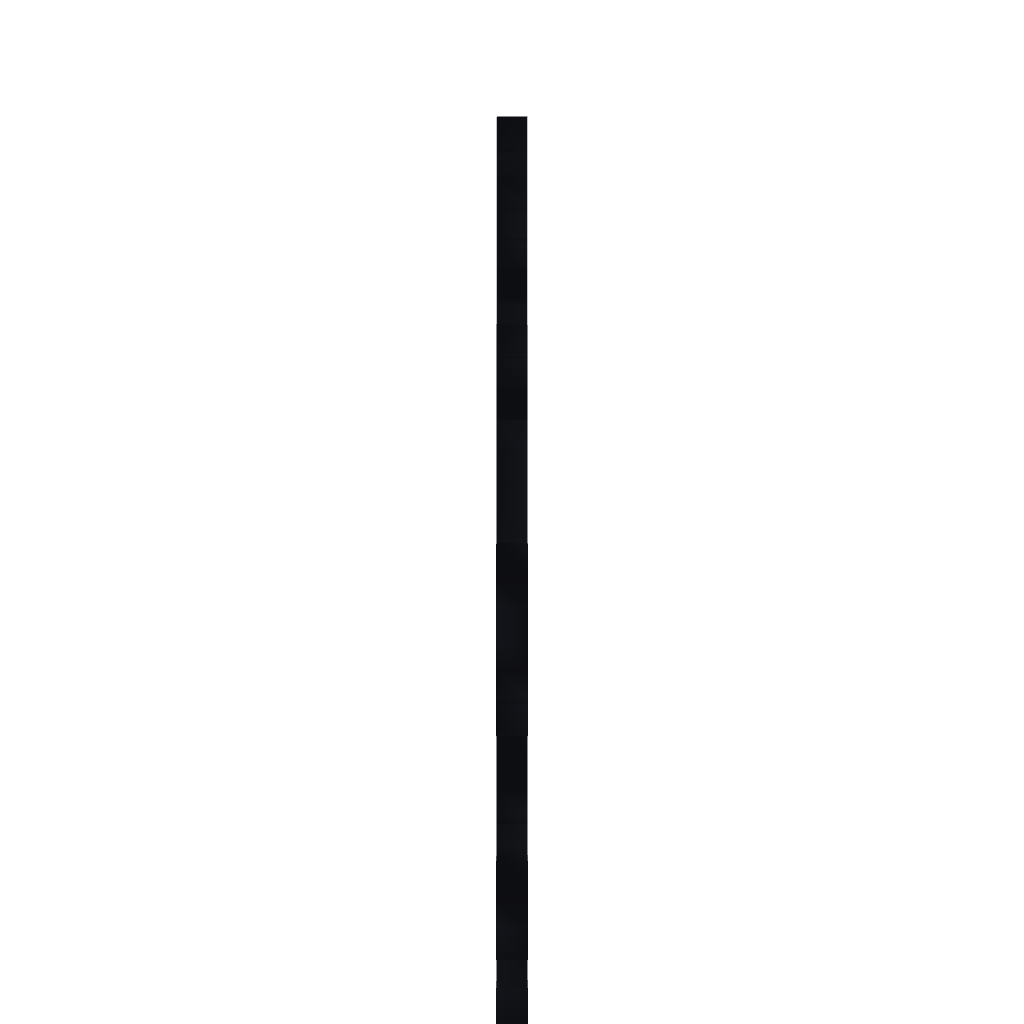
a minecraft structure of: Zombie from Castlevania